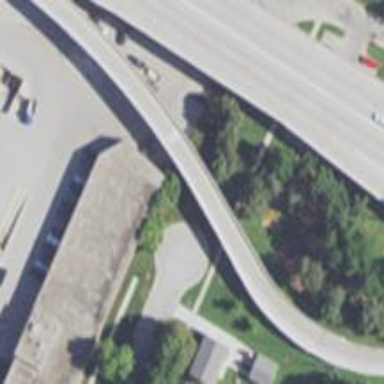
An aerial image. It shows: Primary link highway crossing bridge.